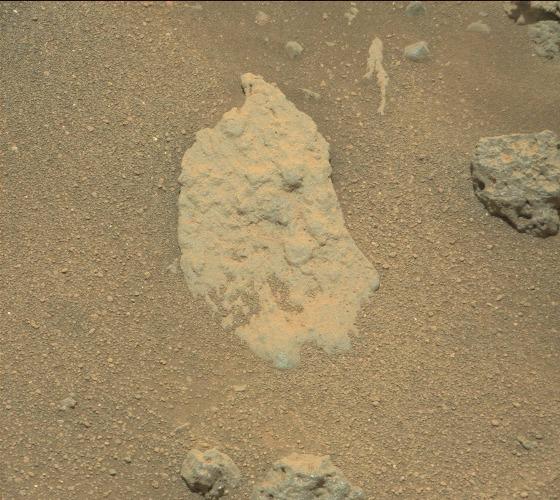
Terrain classes present: Bedrock, Gravel / Sand / Soil, Rock, Shadow